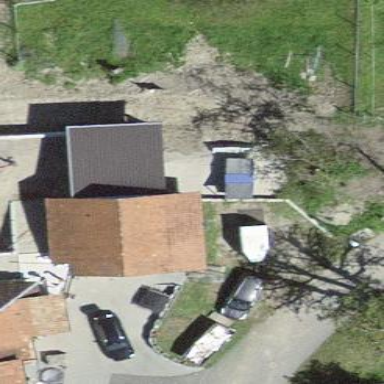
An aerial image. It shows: Garage.